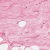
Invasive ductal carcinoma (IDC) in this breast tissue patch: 0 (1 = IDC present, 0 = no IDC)